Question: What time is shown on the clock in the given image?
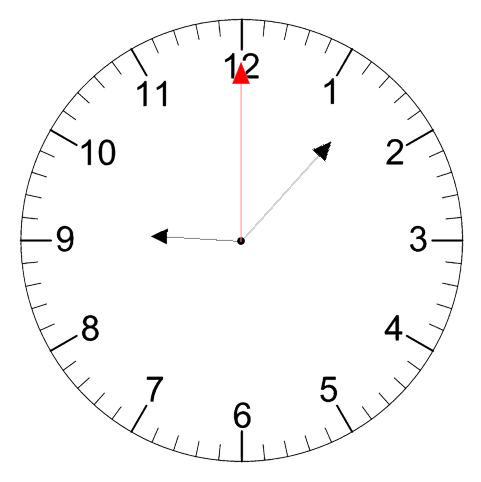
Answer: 09:07:00